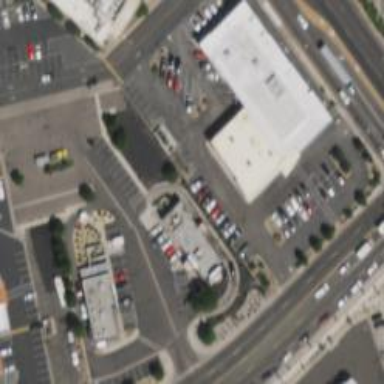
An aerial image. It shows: Retail building.